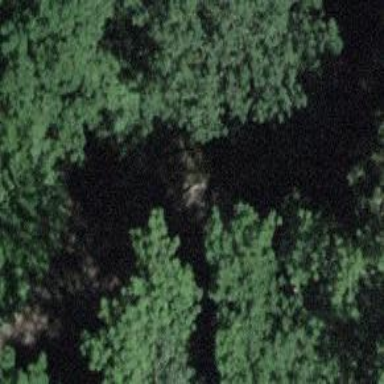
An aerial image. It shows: Culvert tunnel.